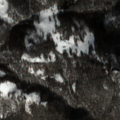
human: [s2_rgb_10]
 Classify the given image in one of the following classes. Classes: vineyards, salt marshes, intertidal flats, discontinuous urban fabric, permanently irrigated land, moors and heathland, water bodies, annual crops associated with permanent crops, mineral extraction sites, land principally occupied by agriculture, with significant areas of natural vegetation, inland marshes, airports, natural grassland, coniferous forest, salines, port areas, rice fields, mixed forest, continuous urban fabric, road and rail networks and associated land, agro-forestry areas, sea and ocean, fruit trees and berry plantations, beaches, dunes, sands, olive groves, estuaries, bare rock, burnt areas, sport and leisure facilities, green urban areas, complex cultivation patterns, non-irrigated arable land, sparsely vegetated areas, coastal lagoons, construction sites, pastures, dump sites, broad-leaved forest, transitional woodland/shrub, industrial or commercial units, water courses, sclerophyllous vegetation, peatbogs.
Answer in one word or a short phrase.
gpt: broad-leaved forest, transitional woodland/shrub